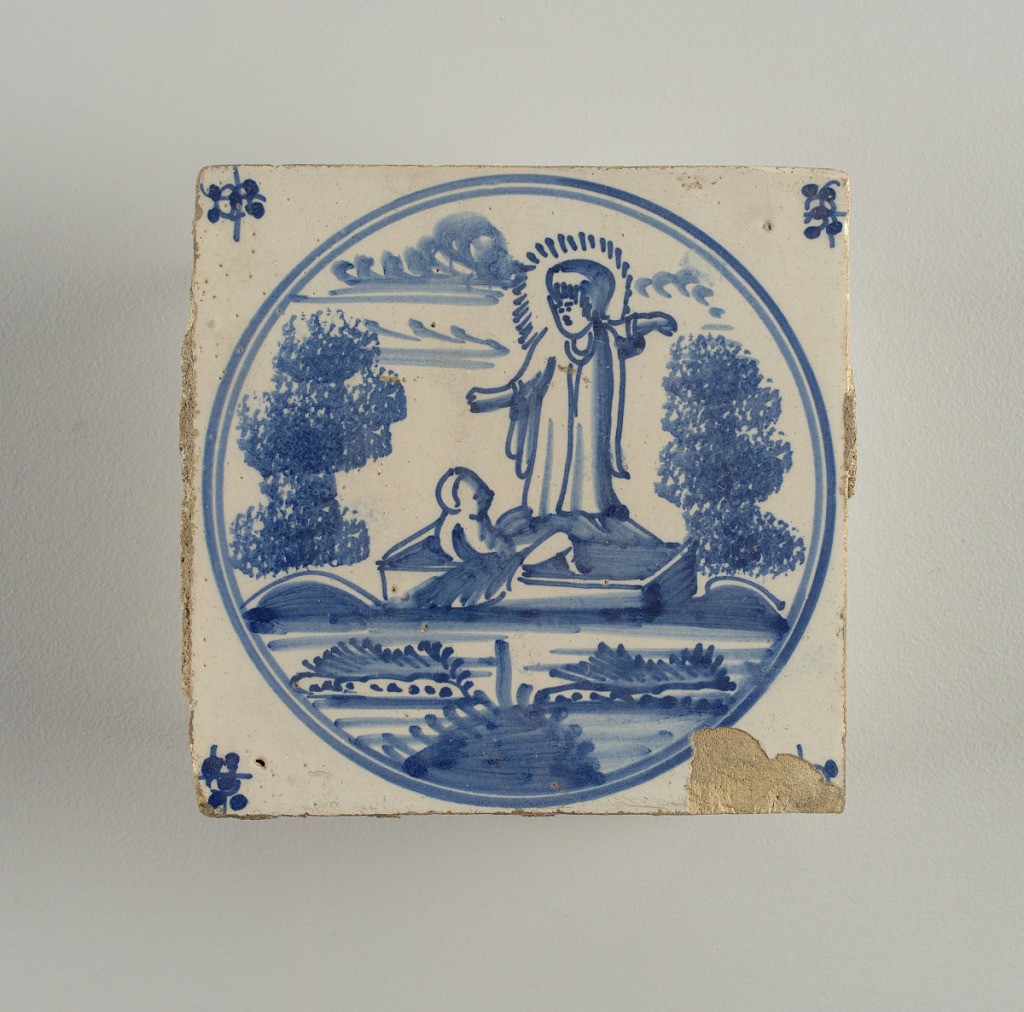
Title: Wall tile
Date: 18th century
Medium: Glazed earthenware
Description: Square tile, blue and white. A circular border encloses biblical scene, probably Moses in the bulrushes. Robed figure with nimbus stands on mound behind baby in rectangular boat, Tree on each side. Floral corners.